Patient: sex F, age 41
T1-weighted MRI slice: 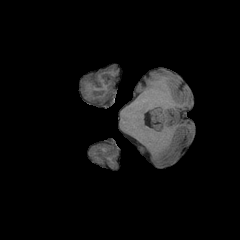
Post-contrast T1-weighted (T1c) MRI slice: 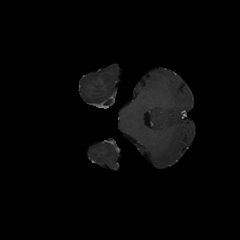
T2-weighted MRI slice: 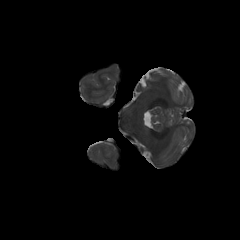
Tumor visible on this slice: no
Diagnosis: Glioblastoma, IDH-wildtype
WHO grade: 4